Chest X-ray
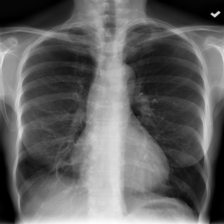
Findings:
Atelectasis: negative
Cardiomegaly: negative
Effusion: negative
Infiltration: negative
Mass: negative
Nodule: negative
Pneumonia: negative
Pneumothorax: negative
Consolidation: negative
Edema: negative
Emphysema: negative
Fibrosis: negative
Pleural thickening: negative
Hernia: negative